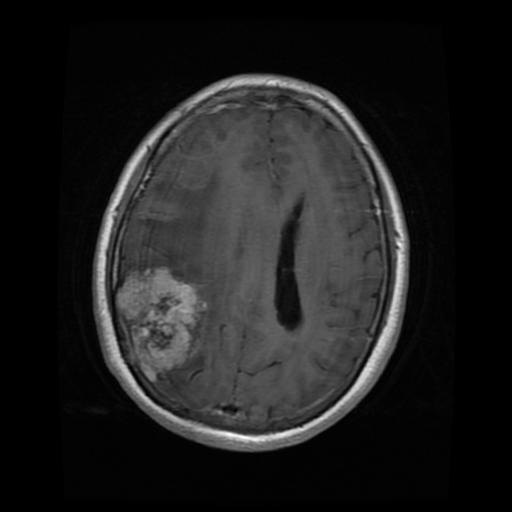
Label: meningioma